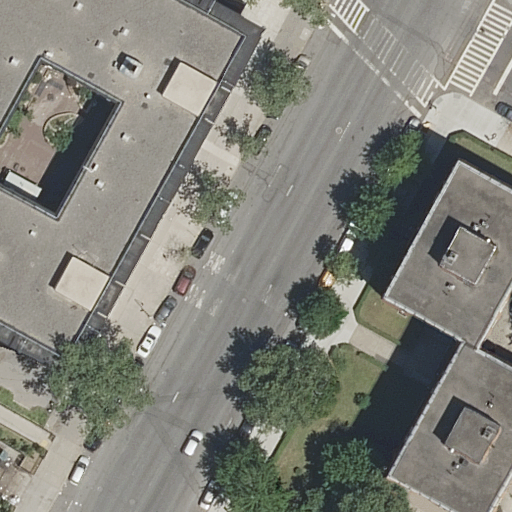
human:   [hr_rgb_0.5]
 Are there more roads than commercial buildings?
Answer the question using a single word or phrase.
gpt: yes

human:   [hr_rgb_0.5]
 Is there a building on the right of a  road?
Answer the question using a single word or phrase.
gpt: yes

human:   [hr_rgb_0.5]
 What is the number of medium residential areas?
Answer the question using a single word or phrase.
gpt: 1

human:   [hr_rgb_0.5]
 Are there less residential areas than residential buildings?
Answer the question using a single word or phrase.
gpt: no

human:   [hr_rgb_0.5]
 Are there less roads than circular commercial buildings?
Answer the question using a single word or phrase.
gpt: no

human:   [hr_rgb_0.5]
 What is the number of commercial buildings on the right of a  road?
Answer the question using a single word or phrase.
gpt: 0

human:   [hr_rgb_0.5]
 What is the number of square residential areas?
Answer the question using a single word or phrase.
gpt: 0

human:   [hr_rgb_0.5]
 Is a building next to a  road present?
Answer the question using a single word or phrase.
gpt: yes

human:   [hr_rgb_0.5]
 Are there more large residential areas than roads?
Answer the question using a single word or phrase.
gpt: no

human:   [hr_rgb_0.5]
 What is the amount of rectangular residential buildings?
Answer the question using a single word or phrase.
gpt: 1

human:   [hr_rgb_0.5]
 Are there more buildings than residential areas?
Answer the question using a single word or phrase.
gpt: no

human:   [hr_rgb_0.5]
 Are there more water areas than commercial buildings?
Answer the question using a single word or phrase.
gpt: no

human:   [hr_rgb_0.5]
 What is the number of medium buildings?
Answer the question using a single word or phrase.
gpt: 1

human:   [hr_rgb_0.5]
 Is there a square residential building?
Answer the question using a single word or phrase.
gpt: no

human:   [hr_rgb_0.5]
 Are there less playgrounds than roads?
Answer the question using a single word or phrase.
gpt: yes

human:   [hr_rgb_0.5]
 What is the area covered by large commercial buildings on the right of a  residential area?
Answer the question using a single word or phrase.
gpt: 0m2

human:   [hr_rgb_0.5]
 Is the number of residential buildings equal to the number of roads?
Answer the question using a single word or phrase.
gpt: no

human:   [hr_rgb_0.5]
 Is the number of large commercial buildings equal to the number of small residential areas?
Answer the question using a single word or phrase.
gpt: yes

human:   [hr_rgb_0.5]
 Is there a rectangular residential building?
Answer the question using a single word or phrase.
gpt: yes

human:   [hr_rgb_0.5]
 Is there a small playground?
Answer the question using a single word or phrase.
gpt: no

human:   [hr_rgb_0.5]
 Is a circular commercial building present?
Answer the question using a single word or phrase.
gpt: no

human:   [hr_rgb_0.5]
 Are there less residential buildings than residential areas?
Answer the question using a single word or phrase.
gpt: yes

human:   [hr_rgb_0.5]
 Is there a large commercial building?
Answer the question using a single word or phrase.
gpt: no

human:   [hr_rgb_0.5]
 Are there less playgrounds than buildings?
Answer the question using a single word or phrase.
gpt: yes

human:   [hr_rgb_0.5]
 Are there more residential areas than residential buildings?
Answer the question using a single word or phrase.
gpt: yes

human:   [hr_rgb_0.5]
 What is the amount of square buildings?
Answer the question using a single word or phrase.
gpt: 0

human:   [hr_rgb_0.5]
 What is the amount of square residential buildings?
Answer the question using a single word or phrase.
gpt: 0

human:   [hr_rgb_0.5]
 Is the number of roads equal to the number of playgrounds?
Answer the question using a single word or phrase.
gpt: no

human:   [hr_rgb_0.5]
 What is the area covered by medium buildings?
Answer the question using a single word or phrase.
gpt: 334m2

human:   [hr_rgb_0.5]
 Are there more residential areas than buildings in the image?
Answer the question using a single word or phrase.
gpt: no

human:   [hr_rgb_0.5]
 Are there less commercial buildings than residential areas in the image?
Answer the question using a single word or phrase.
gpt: yes

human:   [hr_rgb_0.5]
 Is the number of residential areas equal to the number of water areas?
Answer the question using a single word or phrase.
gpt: no

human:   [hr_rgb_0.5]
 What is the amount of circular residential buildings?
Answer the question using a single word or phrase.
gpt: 0

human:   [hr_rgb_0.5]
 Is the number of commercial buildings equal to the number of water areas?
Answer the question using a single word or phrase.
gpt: yes

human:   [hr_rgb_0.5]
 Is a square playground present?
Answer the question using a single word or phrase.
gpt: no

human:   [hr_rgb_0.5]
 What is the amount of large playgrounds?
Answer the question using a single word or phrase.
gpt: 1